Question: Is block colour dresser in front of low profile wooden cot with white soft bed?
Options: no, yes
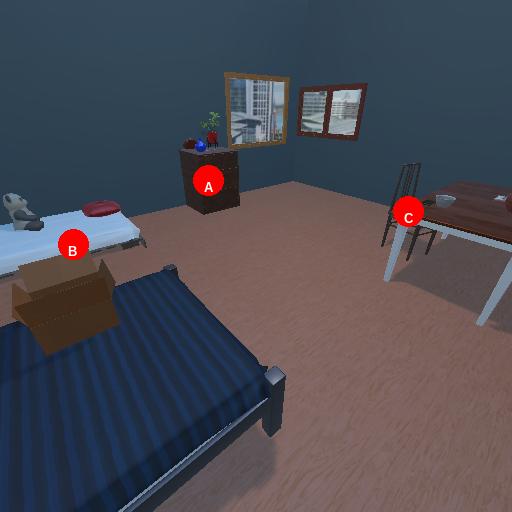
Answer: no